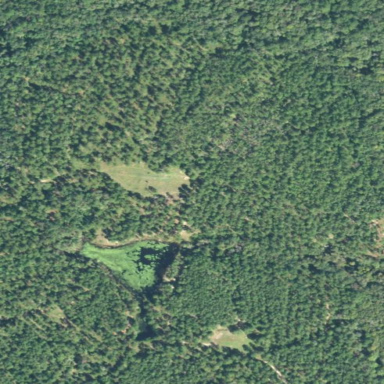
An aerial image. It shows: Forest with needle-leaved trees.